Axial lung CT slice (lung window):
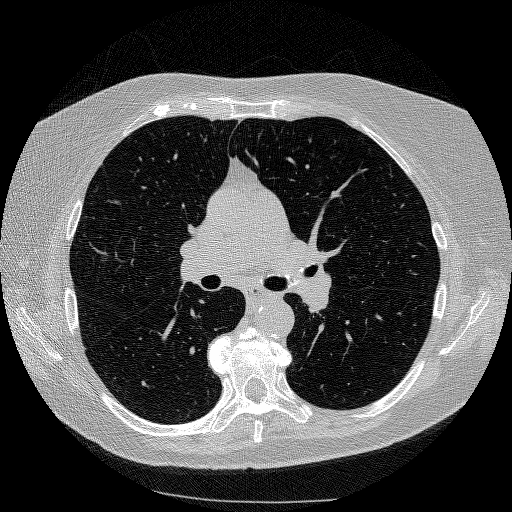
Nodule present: no